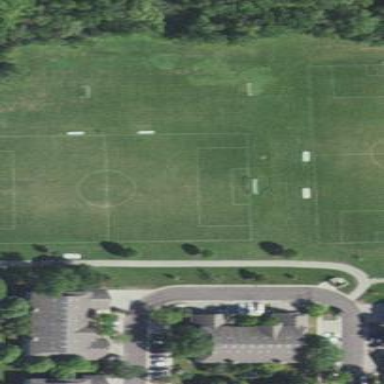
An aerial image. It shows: Soccer pitch for outdoor sports and leisure activities.